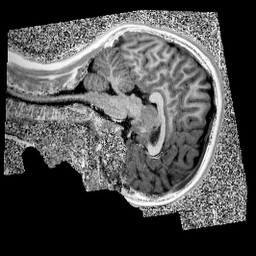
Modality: UNIT1
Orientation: sagittal
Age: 9
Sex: female
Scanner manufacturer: siemens
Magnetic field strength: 3 T
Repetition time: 4 s
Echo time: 0.00299 s